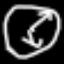
Label: clock